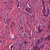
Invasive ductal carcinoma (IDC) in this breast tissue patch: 1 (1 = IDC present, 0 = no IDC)